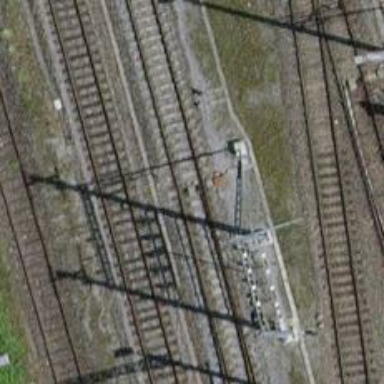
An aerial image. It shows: Railway switch.